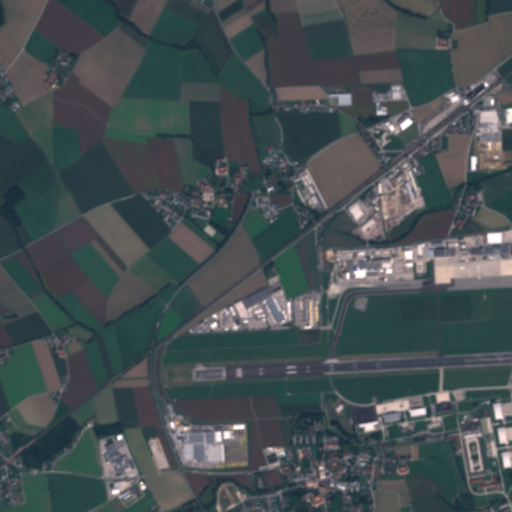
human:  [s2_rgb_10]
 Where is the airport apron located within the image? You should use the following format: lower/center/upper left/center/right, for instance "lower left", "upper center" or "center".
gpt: The airport apron is located in the lower right of the image.
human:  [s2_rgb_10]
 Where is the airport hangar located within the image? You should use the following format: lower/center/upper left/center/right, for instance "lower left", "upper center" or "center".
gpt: The airport hangar is located in the lower right of the image.
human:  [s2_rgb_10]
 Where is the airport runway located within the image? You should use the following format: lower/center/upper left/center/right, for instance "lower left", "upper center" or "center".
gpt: The airport runway is located in the lower right of the image.
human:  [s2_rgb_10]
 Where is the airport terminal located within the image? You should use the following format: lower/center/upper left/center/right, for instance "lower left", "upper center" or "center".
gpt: The airport terminal is located in the center right of the image.
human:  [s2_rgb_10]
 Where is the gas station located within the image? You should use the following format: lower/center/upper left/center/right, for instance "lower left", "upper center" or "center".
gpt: The gas station is located in the upper right of the image.
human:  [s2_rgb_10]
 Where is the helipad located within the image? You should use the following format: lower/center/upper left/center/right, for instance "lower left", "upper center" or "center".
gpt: The helipad is located in the center right of the image.
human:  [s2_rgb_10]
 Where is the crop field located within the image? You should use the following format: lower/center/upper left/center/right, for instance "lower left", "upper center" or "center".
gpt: There is no crop field in the image.